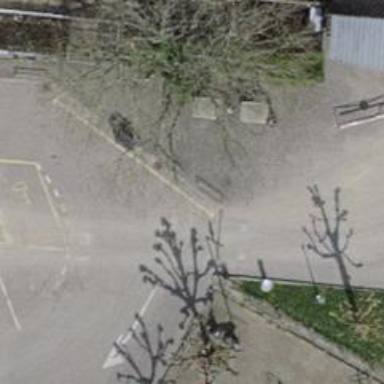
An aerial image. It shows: Rising bollard is in place as barrier.